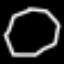
Label: octagon